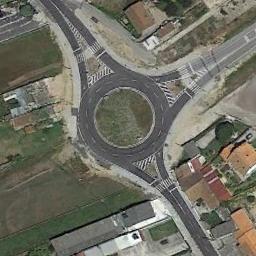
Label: roundabout